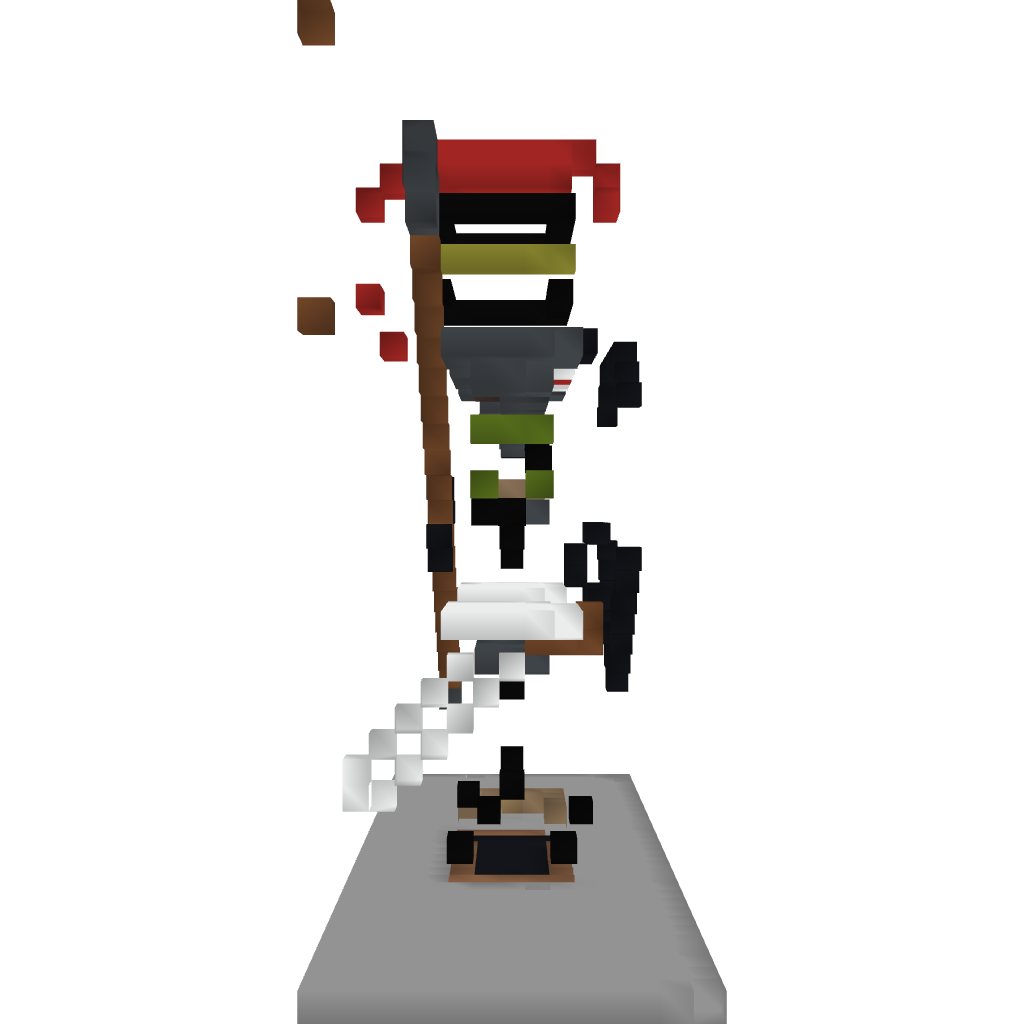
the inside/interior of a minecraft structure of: Spartan at suit :)